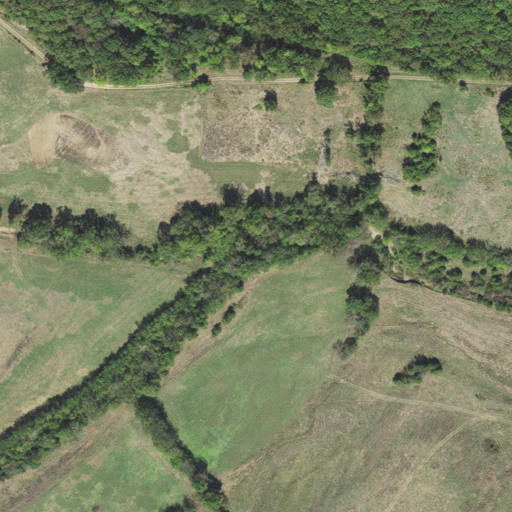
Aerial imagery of valley in Arkansas named Owl Hollow containing pasture and deciduous forest